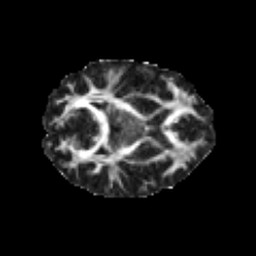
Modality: FA
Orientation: axial
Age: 25
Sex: female
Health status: healthy
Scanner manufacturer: philips
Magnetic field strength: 3 T
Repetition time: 4.004 s
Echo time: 0.08907 s